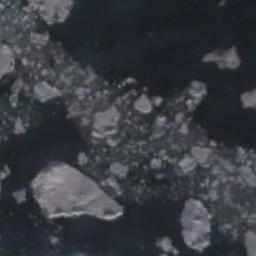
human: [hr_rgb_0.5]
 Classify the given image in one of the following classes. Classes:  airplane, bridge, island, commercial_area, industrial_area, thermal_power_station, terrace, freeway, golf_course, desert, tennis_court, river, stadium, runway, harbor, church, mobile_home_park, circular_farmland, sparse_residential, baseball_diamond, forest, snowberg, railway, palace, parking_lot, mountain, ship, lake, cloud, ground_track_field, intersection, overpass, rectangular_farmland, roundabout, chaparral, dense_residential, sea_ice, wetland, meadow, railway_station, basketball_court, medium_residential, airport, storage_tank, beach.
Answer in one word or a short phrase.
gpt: sea_ice